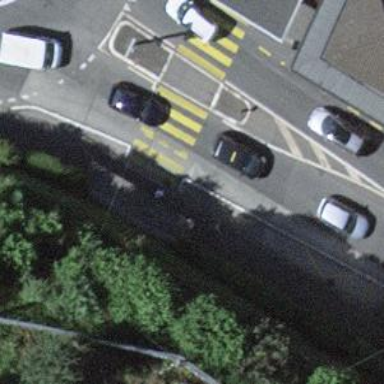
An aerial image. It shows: Kerb serving as barrier.